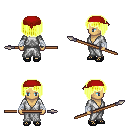
a pixel art fantasy rpg character, female body template, human, tanned skin, white robe, gold greaves, gold pageboy hairstyle, red bandana, white cloth bandages, ghillies, spear, four views (front, back, left, right), 2x2 character sprite sheet, small pixel art, hard edges, no anti-aliasing